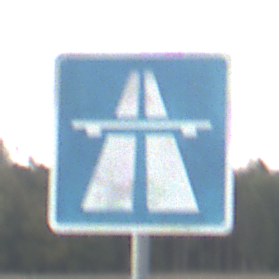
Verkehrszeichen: Autobahn
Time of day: SunriseSunset
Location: Outdoor (Nature)
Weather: PartlyCloudy
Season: NotSpecified
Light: Natural